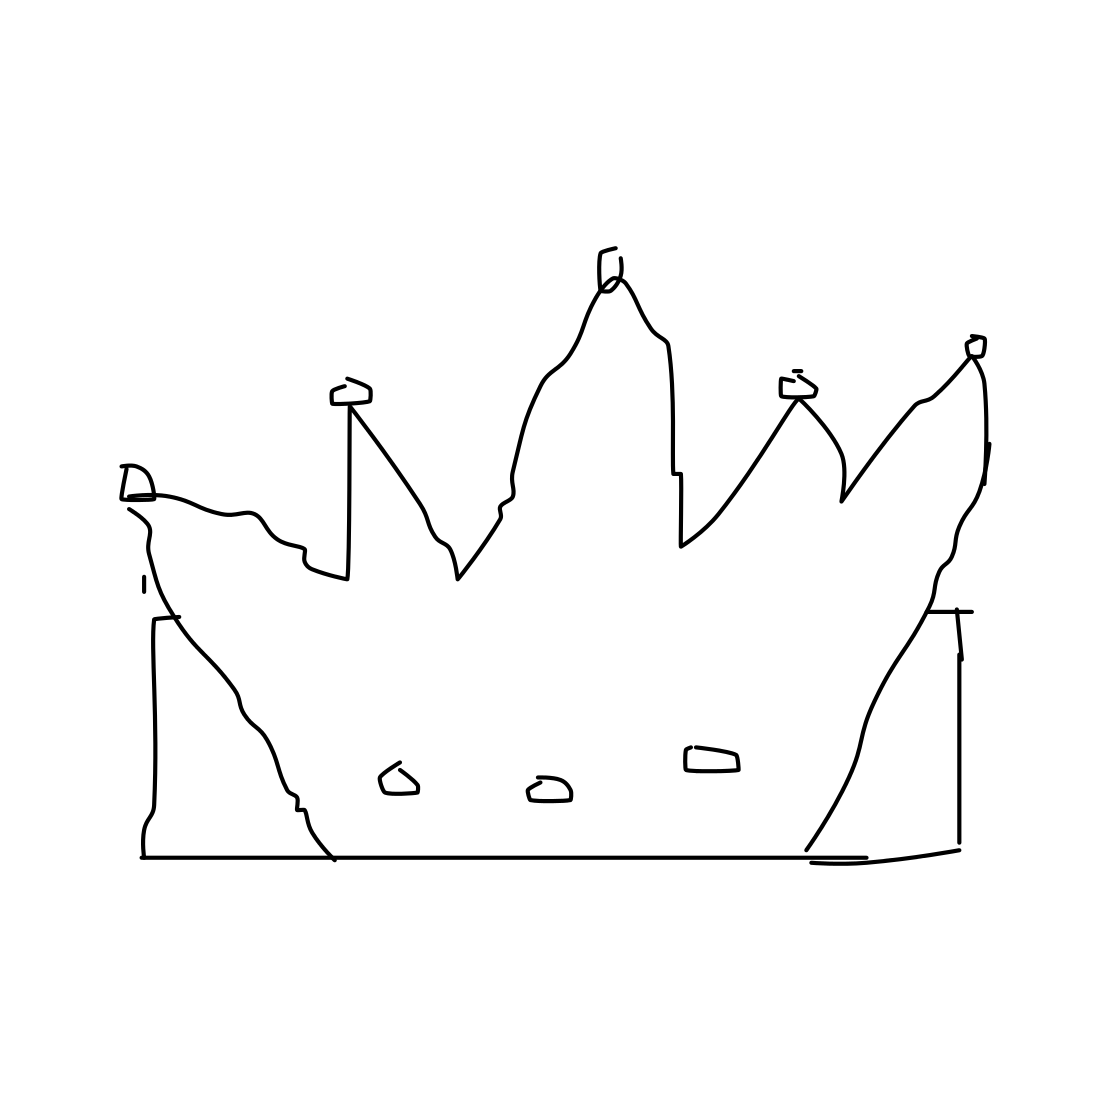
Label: crown